Question: I have buy and sell transactions in long format and I want to transform it to wide format. Look at example:

For every BUY transaction of some ticker must exist SELL transaction of the same ticker which closes position. If SELL transaction don't exists or shares count becomes zero then put NA at sell price.
We bought 100 shares of AIG ticker at price 34.56. Next we must find exit (SELL) transaction for BUY transaction of the same ticker AIG. This transaction exists below with 600 shares. So we close our AIG BUY transaction with 100 shares, decreasing shares of SELL transaction from 600 to 500 and write this transaction in wide format with buy price and sell price.
Next transaction is GOOG. For this ticker we found two SELL transactiosn and write them all in wide format, but 100 shares was unsold, so we put this transaction as "unfinished" with NA in sell price.
If necessary, I can put algorithm in pseudocode later. But I hope, my explanation is clear.
My question is following: It's easy to do it in R with clean and vectorized code? This algorithm is pretty easy to program in imperative-paradigm languages, like C++. But with R I have troubles.
Added input and output data frames for R:
'''
inputDF1 <- data.frame(Ticker = c("AIG", "GOOG", rep("AIG", 3), rep("GOOG", 2), rep("NEM", 3)), Side = c(rep("BUY", 4), rep("SELL", 3), "BUY", rep("SELL", 2)), Shares = c(100, 400, 200, 400, 600, 200, 100, 100, 50, 50), Price = c(34.56, 457, 28.56, 24.65, 30.02, 460, 461, 45, 56, 78))
inputDF2 <- data.frame(Ticker = c(rep("AIG", 3), rep("GOOG", 3)), Side = c(rep("BUY", 2), "SELL", "BUY", rep("SELL", 2)), Shares = c(100, 100, 200, 300, 200, 100), Price = c(34, 35, 36, 457, 458, 459))
inputDF3 <- data.frame(Ticker = c(rep("AIG", 3), rep("GOOG", 3)), Side = c(rep("BUY", 2), "SELL", "BUY", rep("SELL", 2)), Shares = c(100, 100, 100, 300, 100, 100), Price = c(34, 35, 36, 457, 458, 459))
outputDF1 <- data.frame(Ticker = c("AIG", rep("GOOG", 3), rep("AIG", 3), rep("NEM", 2)), Side = rep("BUY", 9), Shares = c(100, 200, 100, 100, 200, 300, 100, 50, 50), BuyPrice = c(34.56, 457, 457, 457, 28.56, 24.65, 24.65, 45, 45), SellPrice = c(30.02, 460, 461, NA, 30.02, 30.02, NA, 56, 78))
outputDF2 <- data.frame(Ticker = c(rep("AIG", 2), rep("GOOG", 2)), Side = rep("BUY", 4), Shares = c(100, 100, 200, 100), BuyPrice = c(34, 35, 457, 457), SellPrice = c(36, 36, 458, 459))
outputDF3 <- data.frame(Ticker = c(rep("AIG", 2), rep("GOOG", 3)), Side = rep("BUY", 5), Shares = rep(100, 5), BuyPrice = c(34, 35, rep(457, 3)), SellPrice = c(36, NA, 458, 459, NA))
'''
Updated example and input/output data for R
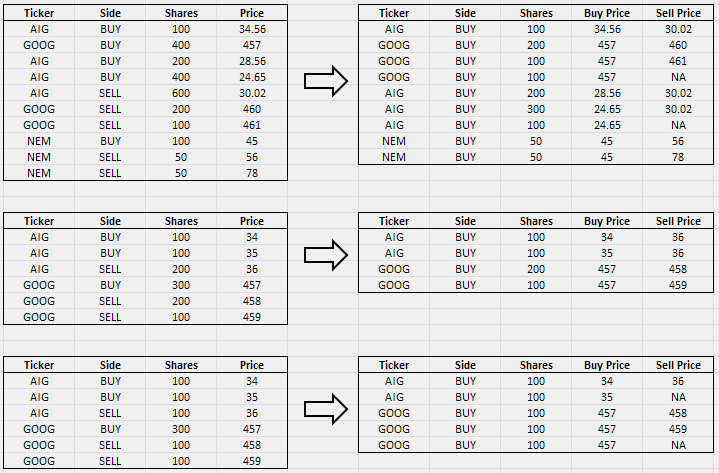
Answer: Hm, I spent way too much time on this question! Here's my attempt (with 'data.table').
Since you don't mention anything about your real data dimensions, I've not been able to optimise it any further. It'd be nice if you could run this on your real dataset and write back your findings (reg. speed/scaling).
First we've to split the dataset by 'Side' and perform a 'join'. This is the most straightforward approach. I also see that @Mike.Gahan has attempted along this route as well.
'''
require(data.table)
dt1 <- as.data.table(inputDF1)
d1 <- dt1[Side == "BUY"][, N := .N > 1L, by=Ticker]
d2 <- dt1[Side == "SELL"]
setkey(d2, Ticker)
ans = d2[d1, allow.cartesian=TRUE][, Side := NULL]
'''
> Note that 'allow.cartesian' does not perform a . It's used very loosely here. Read '?data.table' for more info or check <URL> on what it's for. The join, basically, will be fast and will really well. This is not a limiting step.
We now set the column order and names accordingly:
'''
setcolorder(ans, c("Ticker", "Side.1", "Shares.1", "Shares", "Price.1", "Price", "N"))
setnames(ans, c("Ticker", "Side", "Shares", "tmp", "BuyPrice", "SellPrice", "N"))
'''
We interchange 'Shares' and 'tmp' so that 'Shares' reflects the actual output we expect, based on the value of 'N' as follows:
'''
ans[, c("Shares", "tmp") := if (!N[1L])
{ val = Shares[1L]; list(tmp, val) }, by = Ticker]
'''
We'll need a couple of parameters to aggregate and get the final result:
'''
ans[, ':='(N2= rep(c(FALSE, TRUE), c(.N-1L, 1L)),
csum = sum(Shares)), by = Ticker][, N2 := !(N2 * (csum != tmp))]
'''
Finally,
'''
ans1 = ans[(N2)][, c("N", "N2", "tmp", "csum") := NULL]
ans2 = ans[!(N2)][, N := N * 1L]
if (nrow(ans2) > 0) {
ans2 = ans2[, list("BUY", if (N[1L]) c(Shares+tmp-csum, csum-tmp)
else c(Shares, tmp-csum), BuyPrice, c(SellPrice, NA)), by=Ticker]
}
ans = rbindlist(list(ans1, ans2))
# Ticker Side Shares BuyPrice SellPrice
# 1: AIG BUY 100 34.56 30.02
# 2: GOOG BUY 200 457.00 460.00
# 3: AIG BUY 200 28.56 30.02
# 4: NEM BUY 50 45.00 56.00
# 5: NEM BUY 50 45.00 78.00
# 6: GOOG BUY 100 457.00 461.00
# 7: GOOG BUY 100 457.00 NA
# 8: AIG BUY 300 24.65 30.02
# 9: AIG BUY 100 24.65 NA
'''
My guess is that this should be plentiful fast. But, it might be possible to optimise this further. I'll leave that to you, should you choose to build up on this answer.